Question: A group of adjacent squares compose a polygon, all coordinates of 4 vertexes of the squares are known, but order of squares is unknown.
In the example image, I highlight all corner points by red dots. If connect them in correct order, a full shape can be restored like place squares at correct positions.

So the question is, how to find the red dots, and their order?
And maybe a further question is what if the shape has some holes?
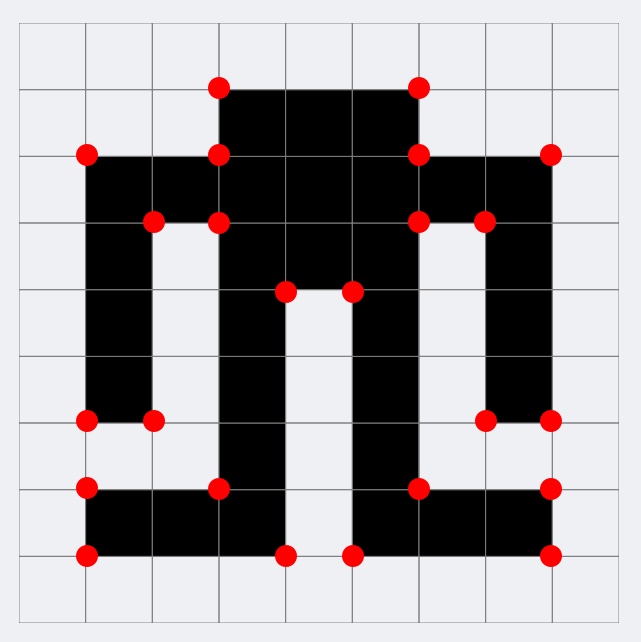
Answer: 1. Count how many times each vertex occurs in your input. The ones that occur an odd number of times are your "corners". Mark these vertices as "corners".
2. Count how many times each edge occurs in your input. Edges that occur only once are your "outer-edges", mark these as outer (the edges that occur twice are inner-edges, we don't care about them).
3. Pick a "corner" with one or more unused outer-edges at random, follow one of it's outer-edges in a straight line (i.e., keeping the same direction) through the "even" vertices until you reach another corner (odd vertex).
4. Continue out from the new corner, using only previously unused straight-edges. When you return to your starting corner, you have completed a list of corners in-order for that (semi?-)connected shape.
5. If there are still corners with unused outer-edges then pick one of them at random and go to step #3. Repeat this step until all corners' outer-edges are accounted for.